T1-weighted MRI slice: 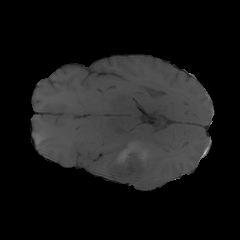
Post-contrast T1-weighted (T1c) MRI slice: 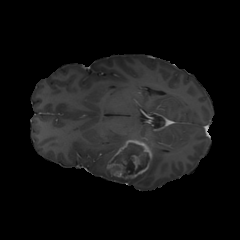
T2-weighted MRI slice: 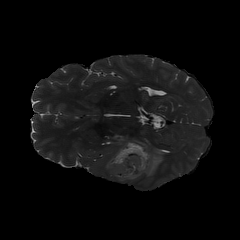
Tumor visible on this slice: yes